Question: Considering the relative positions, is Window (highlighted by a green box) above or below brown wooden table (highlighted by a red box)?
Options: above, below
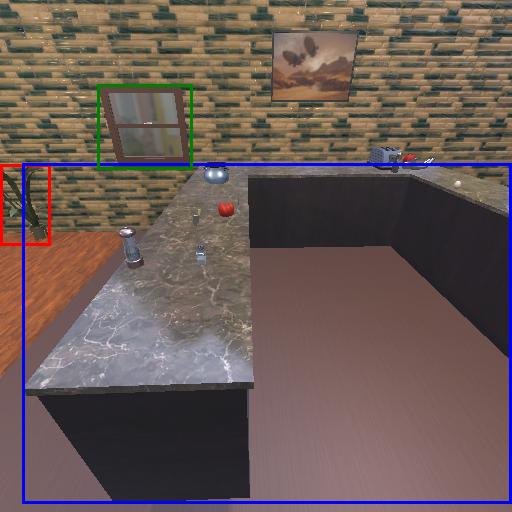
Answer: above